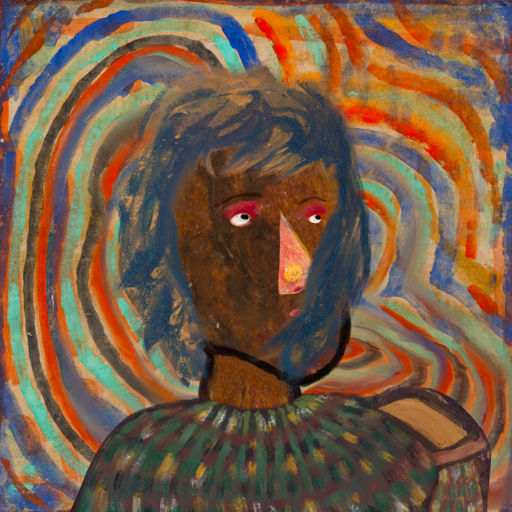
Background: Sisters, Head And Neck Side: Mosgoul, Face Side: Irani, Bust: After_Raid, Hair Side: In_The_Sun, Head Accessory: Blank, Second Necklace: Blank, Necklace: Blank, Baby: Blank